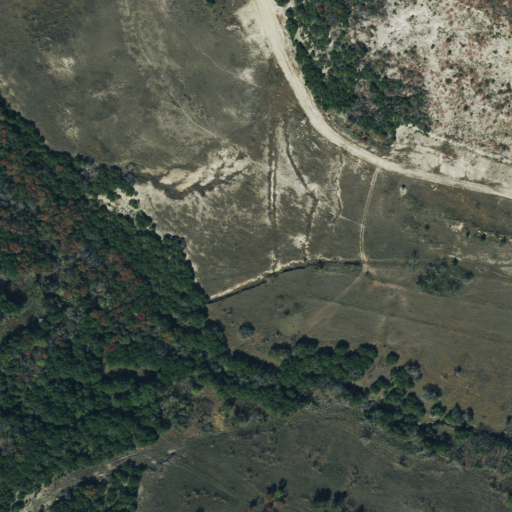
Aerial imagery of gap in Texas named Black Gap containing evergreen forest, open development, shrub, grassland, low intensity development, deciduous forest, medium intensity development, and high intensity development